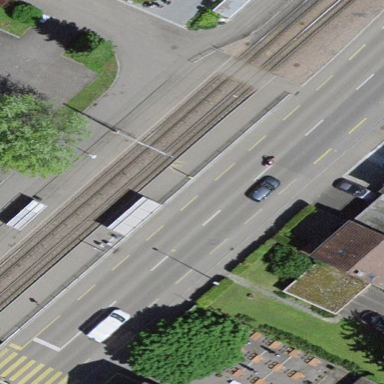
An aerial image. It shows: Platform for public transport with shelter. This platform is for trams and railways.